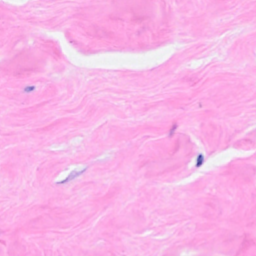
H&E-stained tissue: Breast